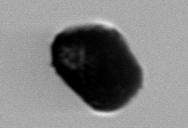
Label: Dinophyceae